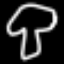
Label: mushroom